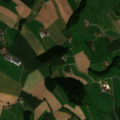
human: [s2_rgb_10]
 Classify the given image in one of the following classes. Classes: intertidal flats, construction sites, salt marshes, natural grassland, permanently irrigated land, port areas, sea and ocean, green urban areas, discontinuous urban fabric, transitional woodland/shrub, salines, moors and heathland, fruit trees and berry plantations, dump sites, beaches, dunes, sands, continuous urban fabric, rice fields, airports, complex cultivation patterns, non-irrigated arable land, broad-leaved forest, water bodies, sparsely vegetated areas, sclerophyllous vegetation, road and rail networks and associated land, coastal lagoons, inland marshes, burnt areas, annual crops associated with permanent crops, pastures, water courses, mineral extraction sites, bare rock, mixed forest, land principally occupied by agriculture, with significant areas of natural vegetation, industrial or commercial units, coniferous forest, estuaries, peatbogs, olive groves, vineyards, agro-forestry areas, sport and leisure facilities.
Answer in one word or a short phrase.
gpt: land principally occupied by agriculture, with significant areas of natural vegetation, mixed forest